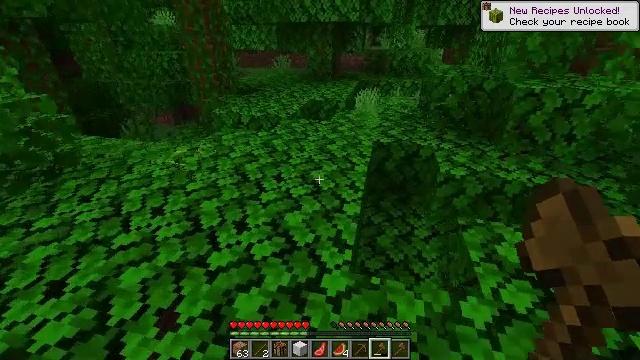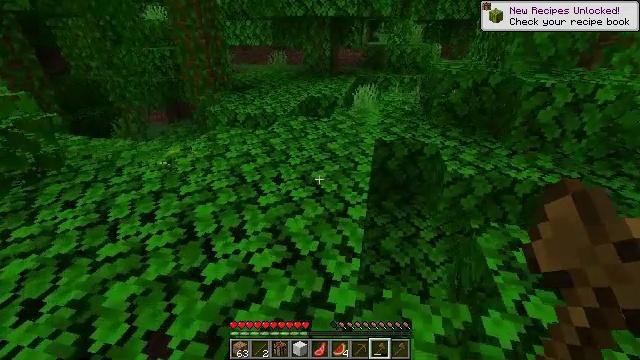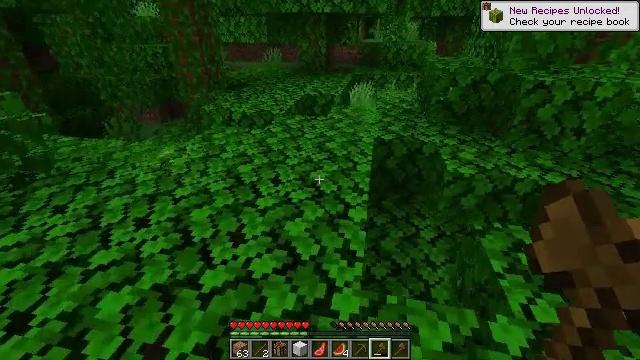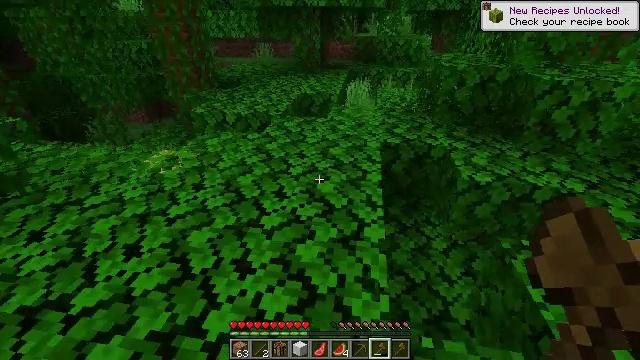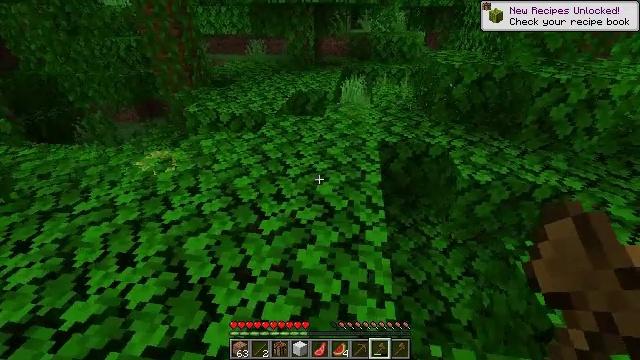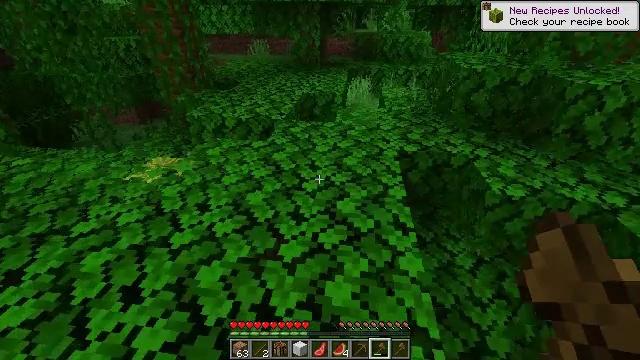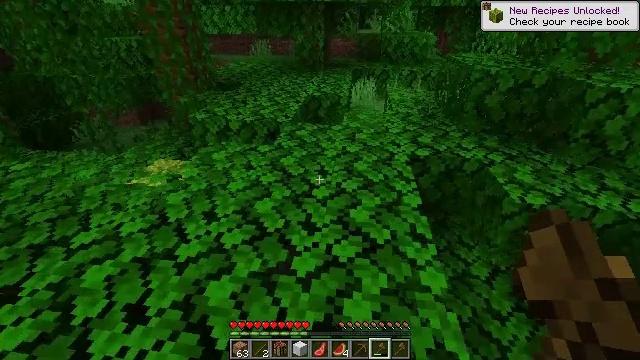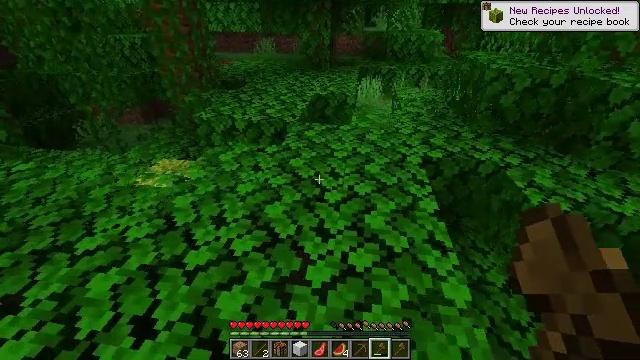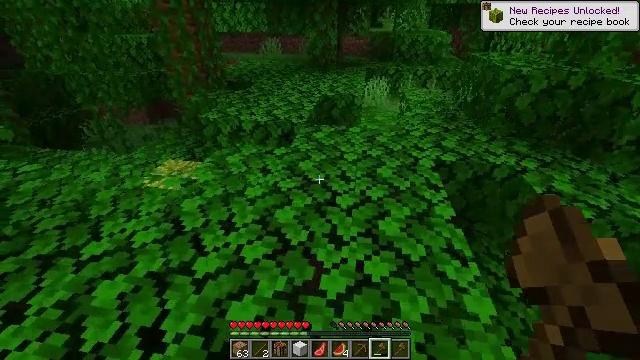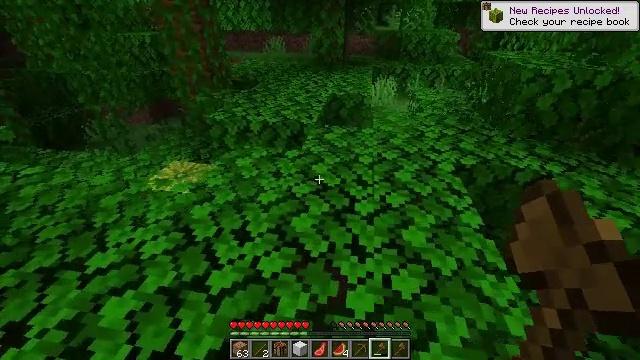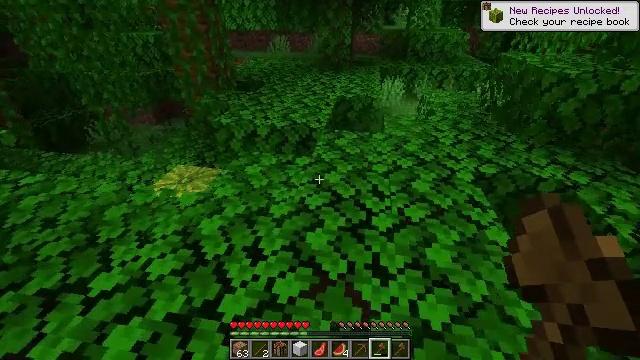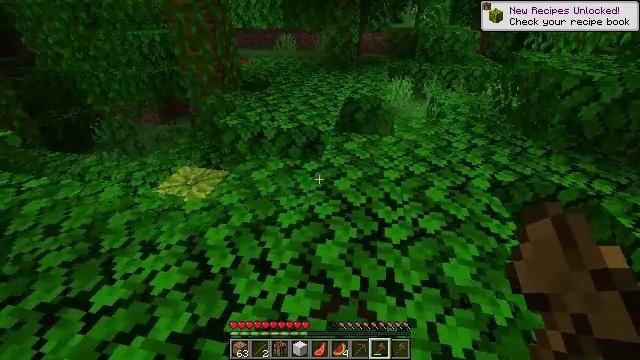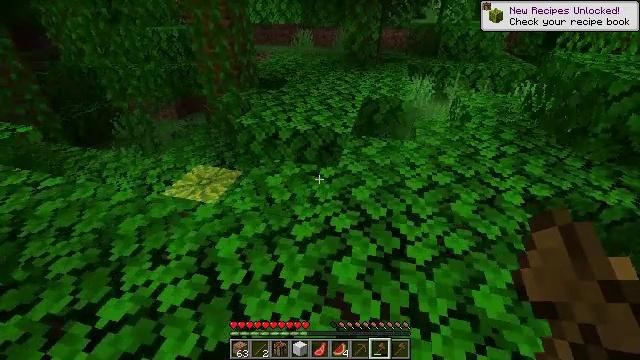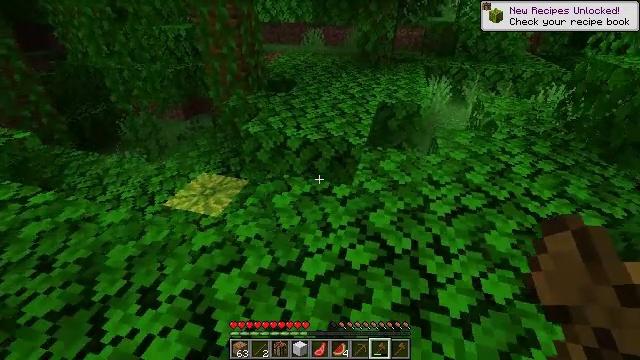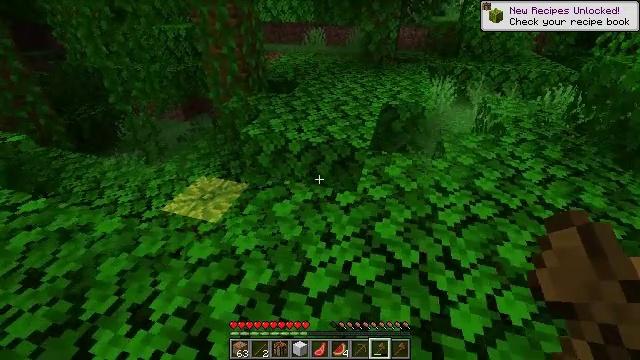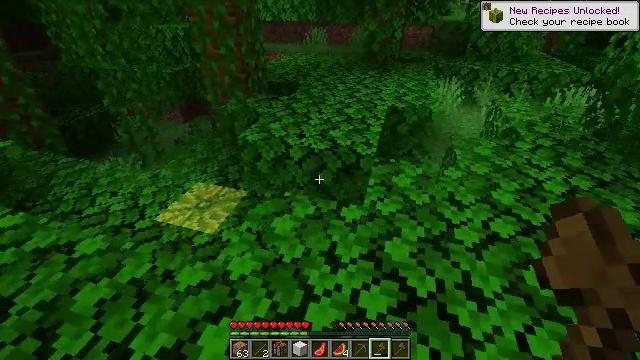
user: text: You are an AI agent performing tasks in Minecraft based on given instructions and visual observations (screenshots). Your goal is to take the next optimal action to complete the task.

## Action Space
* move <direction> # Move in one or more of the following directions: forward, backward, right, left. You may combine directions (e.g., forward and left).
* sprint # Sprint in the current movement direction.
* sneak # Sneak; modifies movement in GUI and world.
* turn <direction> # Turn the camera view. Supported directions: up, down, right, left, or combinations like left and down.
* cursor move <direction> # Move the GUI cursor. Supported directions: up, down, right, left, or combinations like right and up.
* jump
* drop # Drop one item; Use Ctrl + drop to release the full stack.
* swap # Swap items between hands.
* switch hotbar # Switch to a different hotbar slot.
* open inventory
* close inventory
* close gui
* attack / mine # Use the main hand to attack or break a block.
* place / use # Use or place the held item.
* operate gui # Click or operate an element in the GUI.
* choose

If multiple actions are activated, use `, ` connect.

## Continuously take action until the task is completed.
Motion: motion action
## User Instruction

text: Use right equipment to gather melon.
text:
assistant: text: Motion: move forward and move left
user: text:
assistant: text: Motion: move forward and move left, turn right
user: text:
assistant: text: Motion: move forward and move left, turn right
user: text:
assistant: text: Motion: move forward and move left, turn right
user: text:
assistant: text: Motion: move forward and move left
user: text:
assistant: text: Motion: move forward and move left
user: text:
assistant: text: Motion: move forward and move left
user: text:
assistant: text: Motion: move forward and move left
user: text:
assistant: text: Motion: move forward and move left
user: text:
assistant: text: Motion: move forward
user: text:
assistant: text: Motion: move forward, turn left
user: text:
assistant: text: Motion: move forward, turn left
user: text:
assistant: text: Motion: move forward, turn left
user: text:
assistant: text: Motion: move forward
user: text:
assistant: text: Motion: move forward
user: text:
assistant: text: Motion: move forward
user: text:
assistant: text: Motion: move forward, turn left and down
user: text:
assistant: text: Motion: move forward, turn left and down
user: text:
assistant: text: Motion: move forward, turn left and down
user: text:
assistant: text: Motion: move forward, turn left and down
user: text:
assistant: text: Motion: move forward and move left, turn left and down
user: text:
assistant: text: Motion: move forward and move left, turn left and down
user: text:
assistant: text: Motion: move forward and move left, turn left and down
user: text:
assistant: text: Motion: move forward, turn down
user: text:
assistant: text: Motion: move forward, turn right and down, attack / mine
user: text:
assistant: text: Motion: move forward, turn right and down, attack / mine
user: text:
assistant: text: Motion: move forward, turn right and down, attack / mine
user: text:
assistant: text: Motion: turn right and down, attack / mine
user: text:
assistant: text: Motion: attack / mine
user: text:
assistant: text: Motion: attack / mine